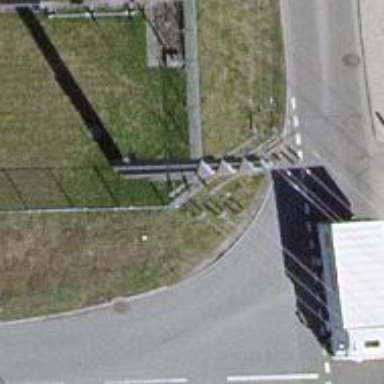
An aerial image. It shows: Wire fence.